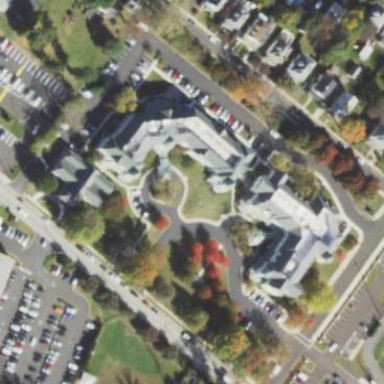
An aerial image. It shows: Nursing home.